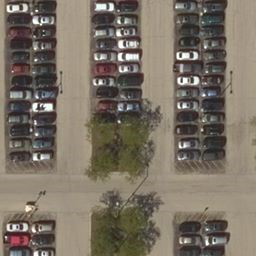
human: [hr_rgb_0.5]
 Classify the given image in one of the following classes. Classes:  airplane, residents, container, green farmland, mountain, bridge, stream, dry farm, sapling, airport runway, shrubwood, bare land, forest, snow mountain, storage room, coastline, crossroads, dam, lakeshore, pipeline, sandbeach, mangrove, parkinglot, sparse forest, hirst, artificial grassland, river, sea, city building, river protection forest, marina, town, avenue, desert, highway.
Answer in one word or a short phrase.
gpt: parkinglot